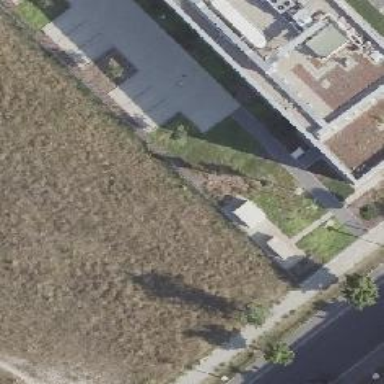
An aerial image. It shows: Minor distribution power substation.